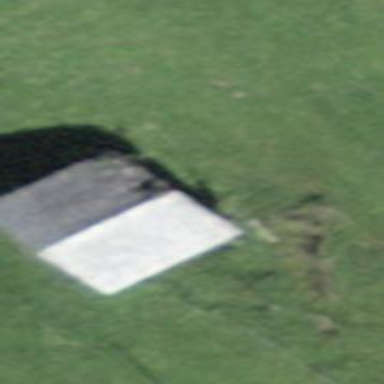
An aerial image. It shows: Barn.